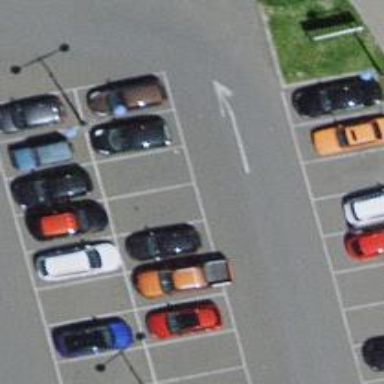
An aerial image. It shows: Asphalt parking aisle off service road.